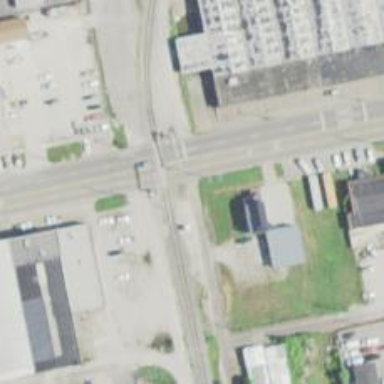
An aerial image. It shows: Unmarked road crossing.